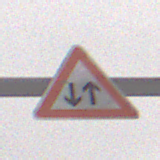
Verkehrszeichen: Gegenverkehr
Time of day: Midday
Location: Outdoor (Nature)
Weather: Overcast
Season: Winter
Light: Natural